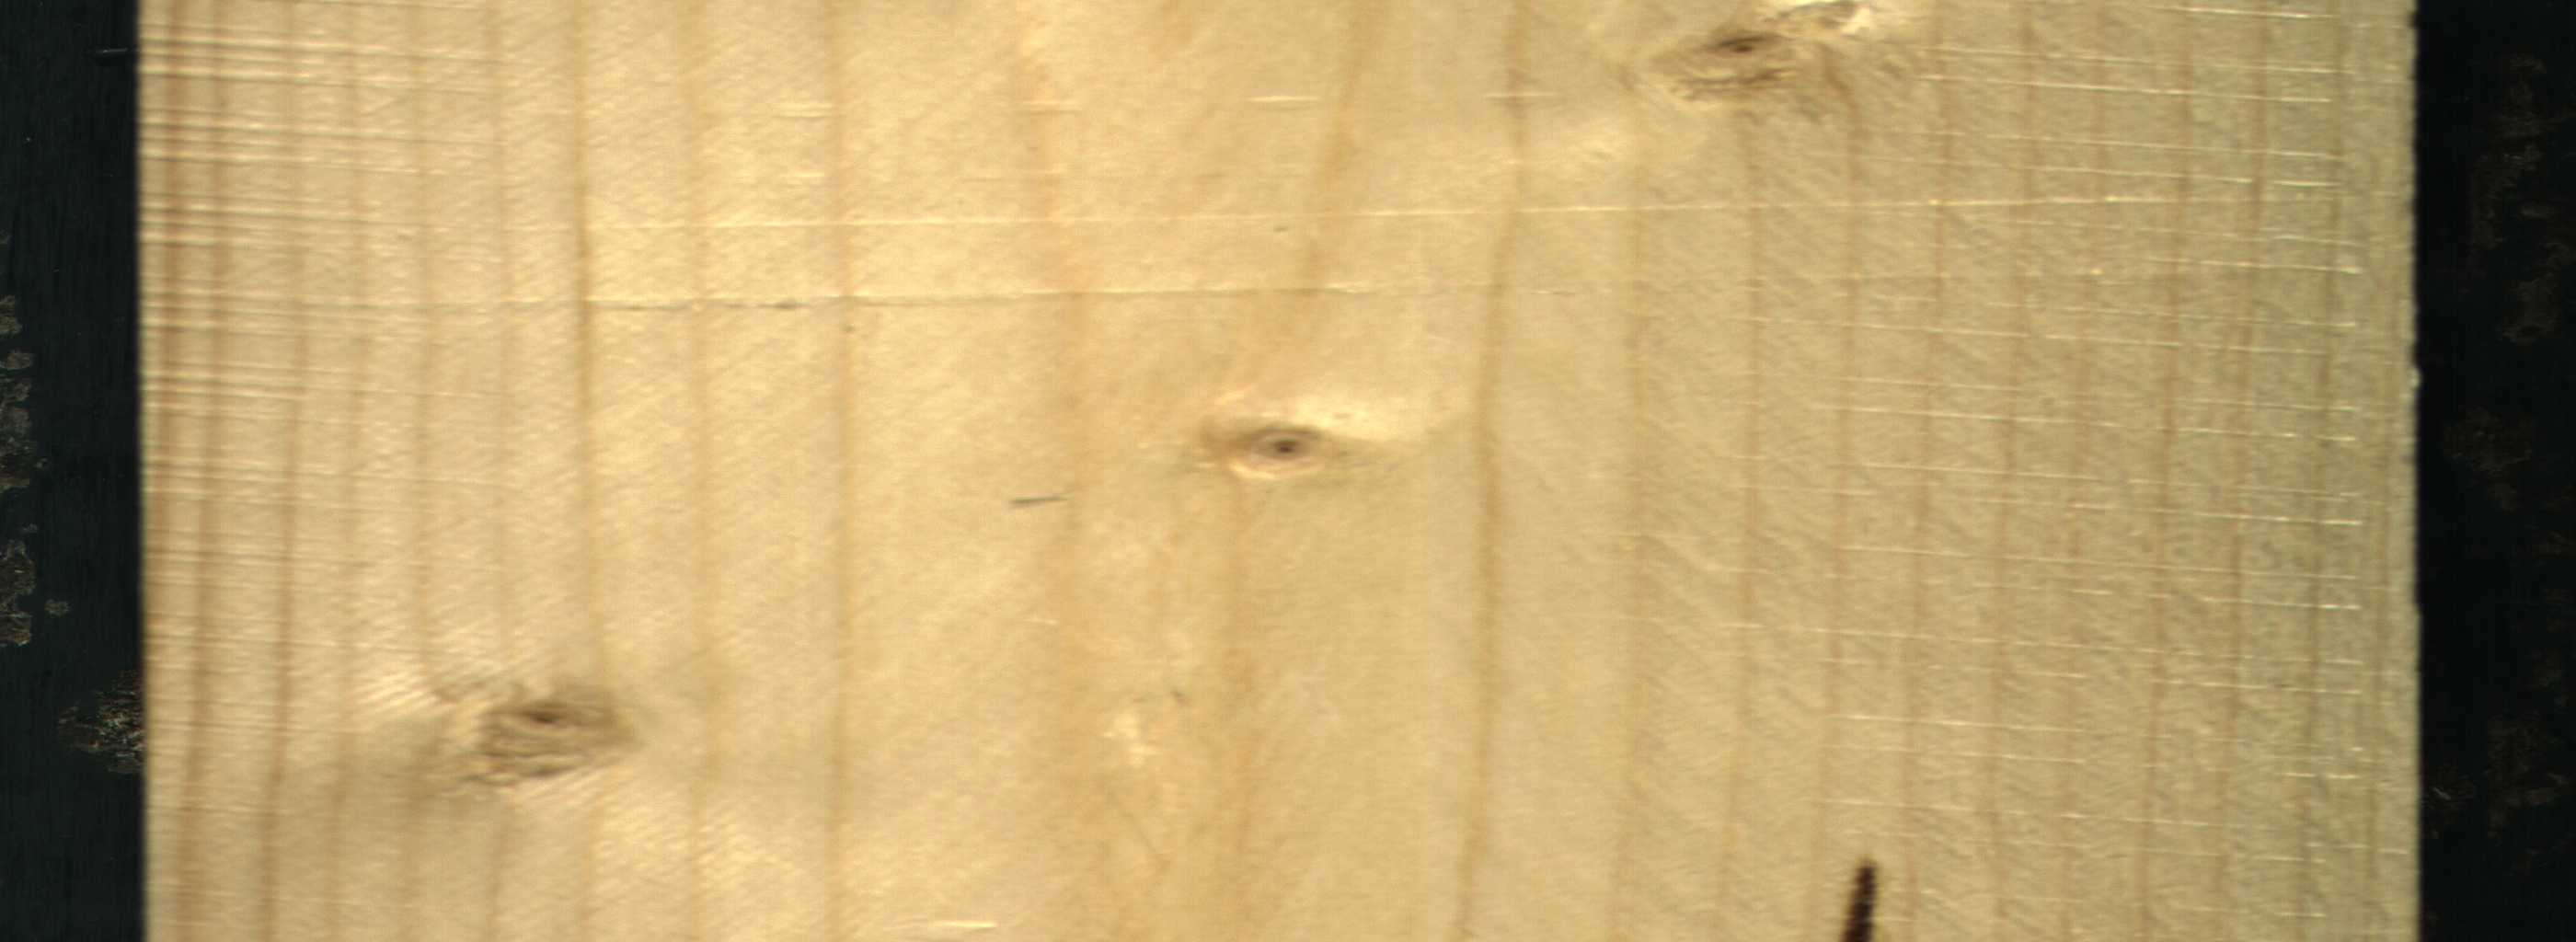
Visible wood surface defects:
resin
Live_Knot
Live_Knot
Live_Knot